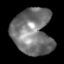
Tissue: lung
Cell type: Epithelial cells
Senescence score: 0.1785
Nuclear area (px): 1791
Mean DAPI intensity: 116.706